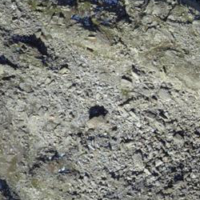
EUNIS habitat code: 48
Species observed at this site:
Androsace alpina